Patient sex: M
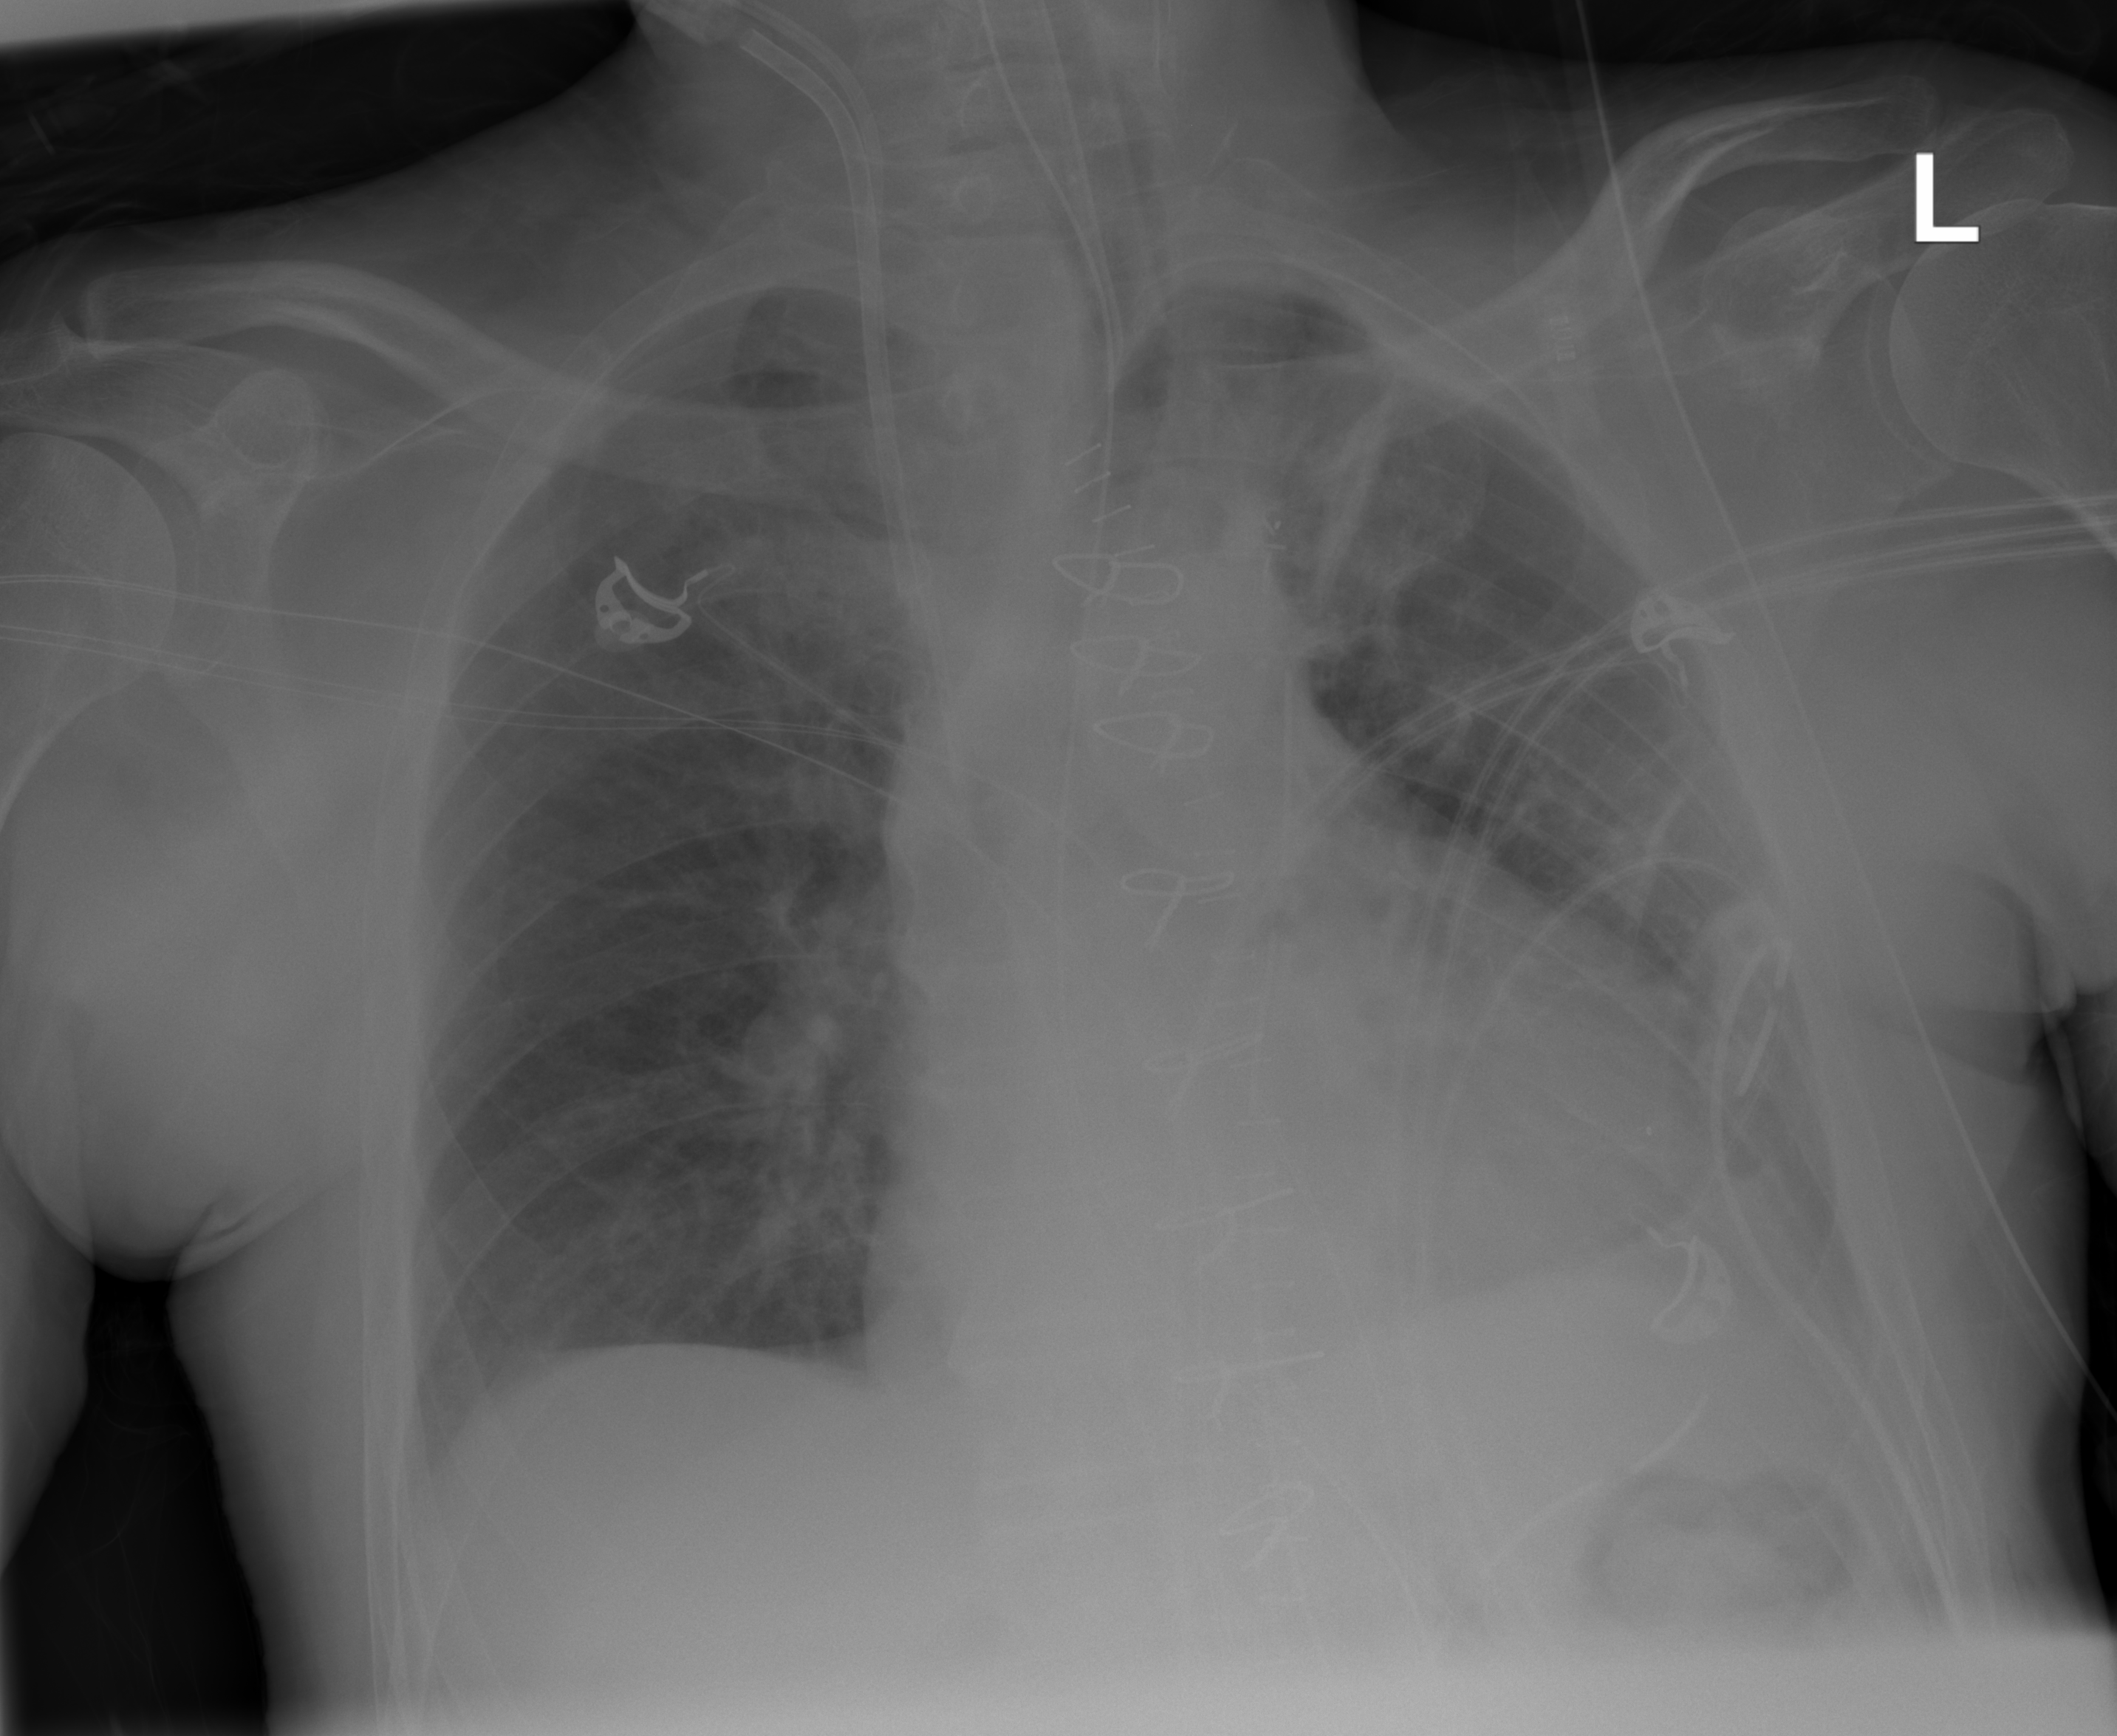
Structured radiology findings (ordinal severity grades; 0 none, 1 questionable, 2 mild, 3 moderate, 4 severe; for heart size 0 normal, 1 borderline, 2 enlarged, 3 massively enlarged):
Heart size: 2
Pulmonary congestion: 0
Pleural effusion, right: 0
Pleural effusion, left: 2
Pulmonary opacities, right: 0
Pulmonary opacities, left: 2
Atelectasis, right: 0
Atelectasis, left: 2